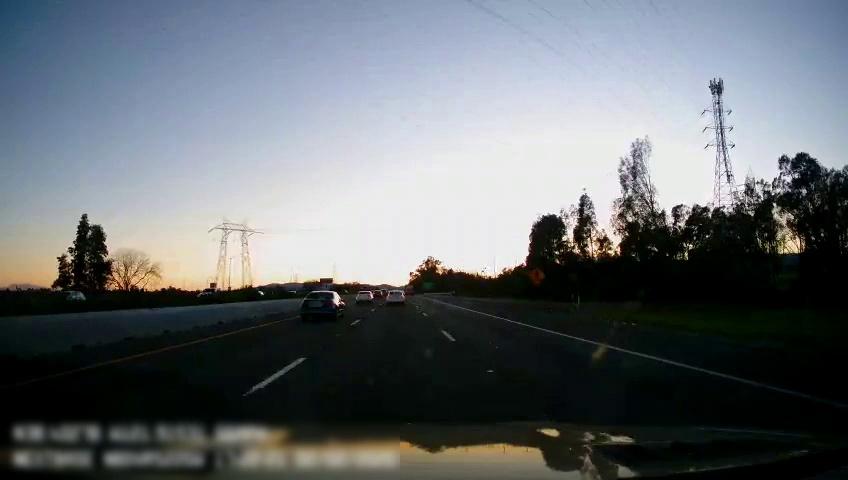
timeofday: Day
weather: Sunny
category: Drivable Space
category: Vehicles | Car
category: Vehicles | Car
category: Vehicles | Car
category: Vehicles | Car
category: Vehicles | Car
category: Vehicles | Truck
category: Lanes | Current Lane
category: Lanes | Current Lane
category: Lanes | Alternate Lane
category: Lanes | Alternate Lane
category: Traffic | Signs
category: Traffic | Signs